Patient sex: F
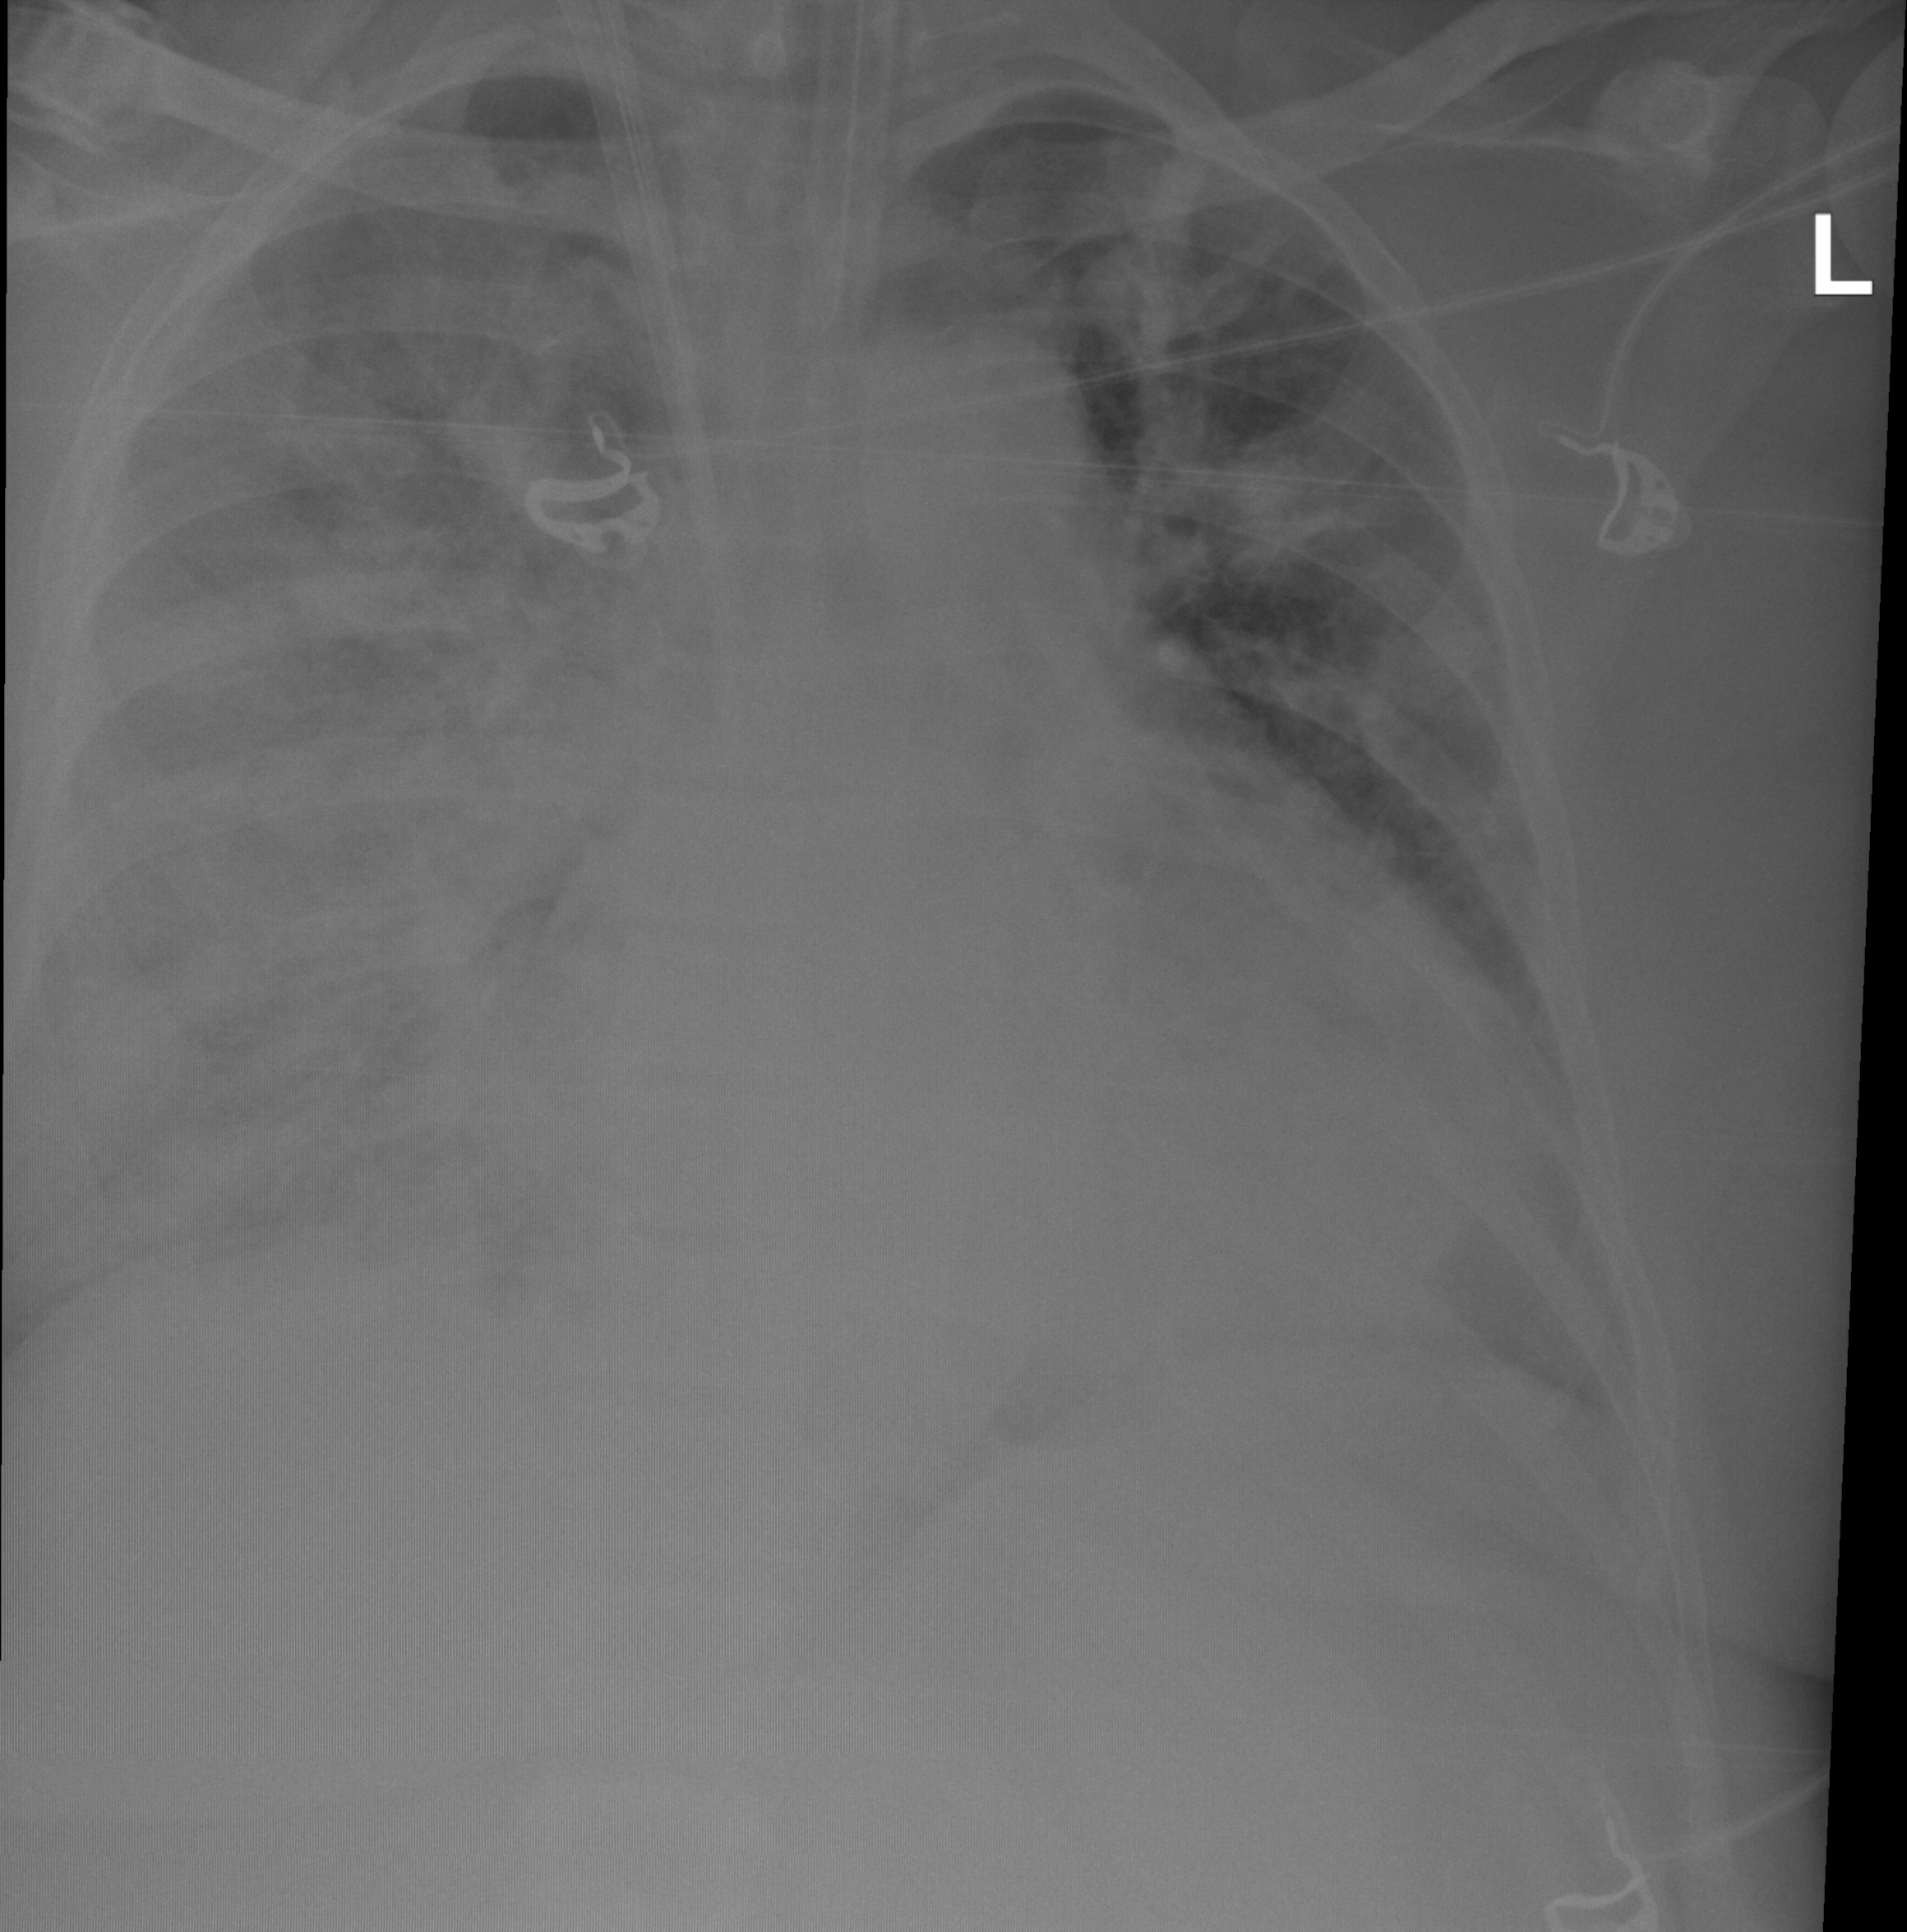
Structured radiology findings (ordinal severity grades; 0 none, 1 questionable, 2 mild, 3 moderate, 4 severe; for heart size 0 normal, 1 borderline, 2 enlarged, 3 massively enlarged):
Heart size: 2
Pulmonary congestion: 2
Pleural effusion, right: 0
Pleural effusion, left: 2
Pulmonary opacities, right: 3
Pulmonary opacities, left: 3
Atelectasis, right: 3
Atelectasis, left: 2